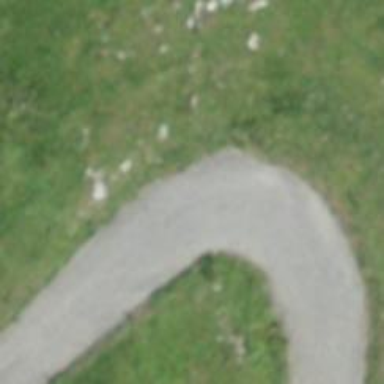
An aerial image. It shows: Unclassified road with asphalt surface.